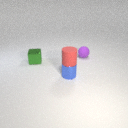
small green metal cube to the left of small blue metal cylinder